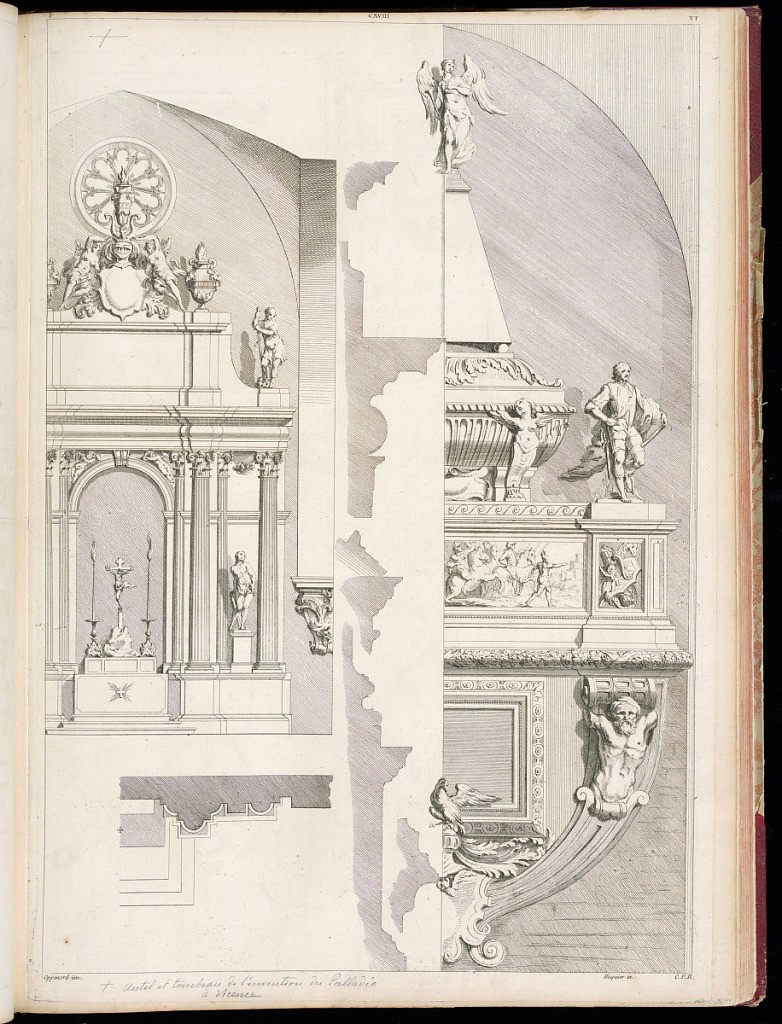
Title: Altar and Tomb Design
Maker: Gilles-Marie Oppenord, French, 1672–1742
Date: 1749-1761
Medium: Etching and engraving on laid paper
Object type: Bound print
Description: Designs for, at left, an altar, and at right, a tomb. Between the two are the profiles of the carved cornices. The plate is signed and numbered and a graphite inscription at the bottom of the page indicates that these designs are based on those of Palladio.